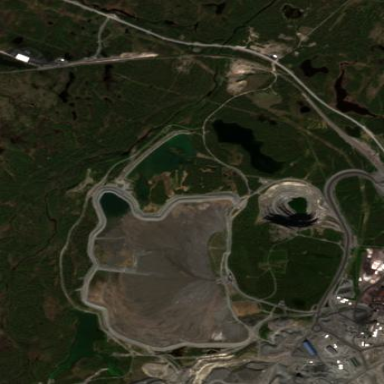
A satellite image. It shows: Tailings pond that is man-made.